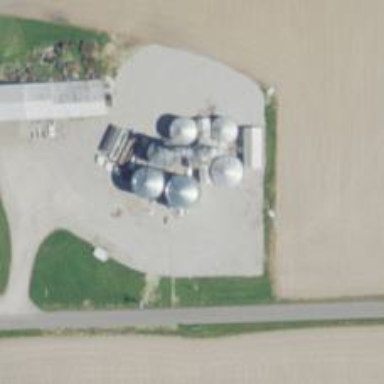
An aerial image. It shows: Silo.